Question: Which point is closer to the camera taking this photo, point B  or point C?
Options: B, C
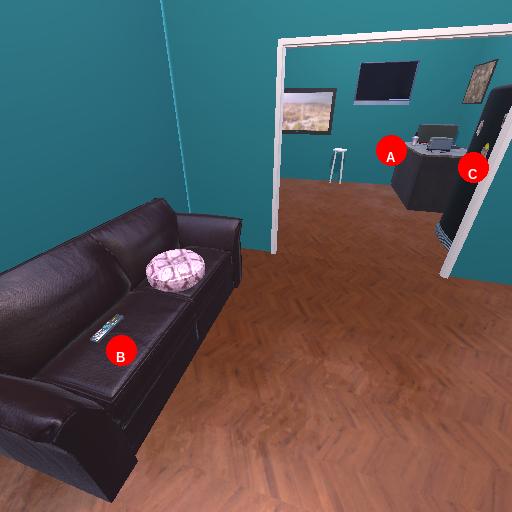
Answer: B